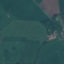
Land use / land cover: Pasture